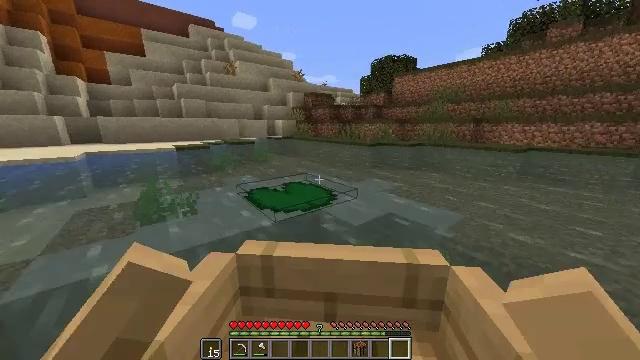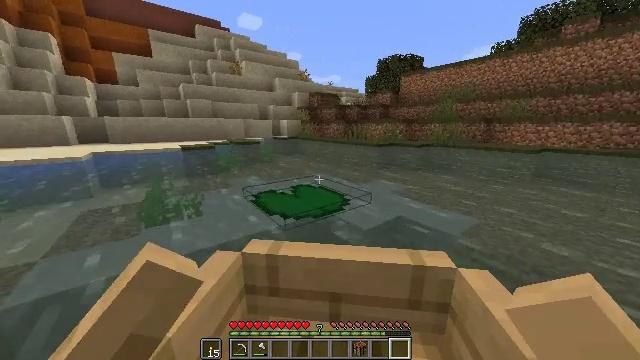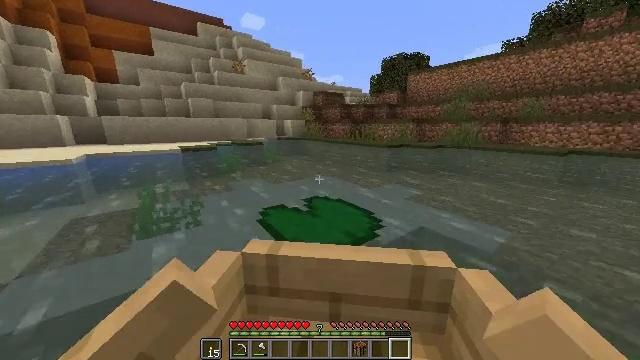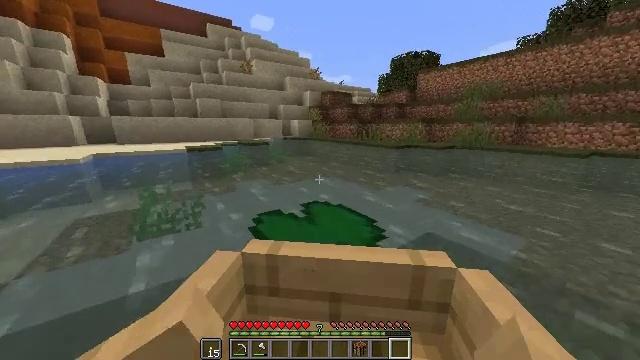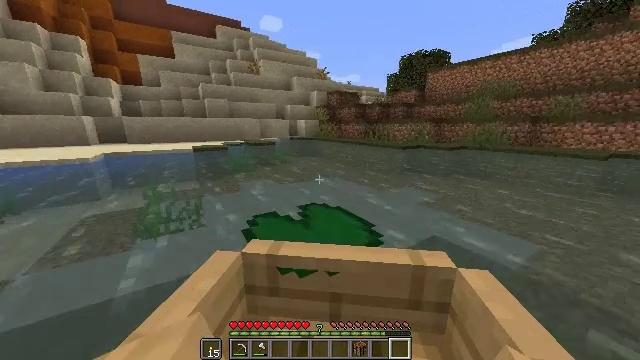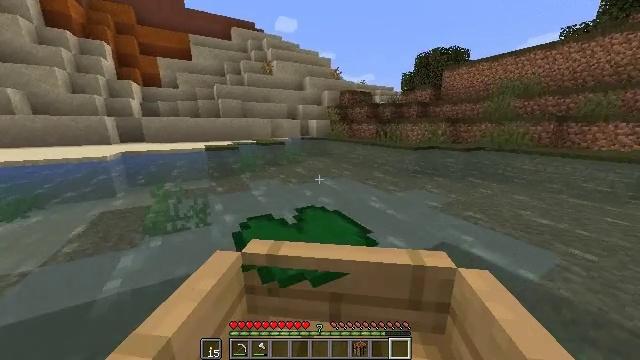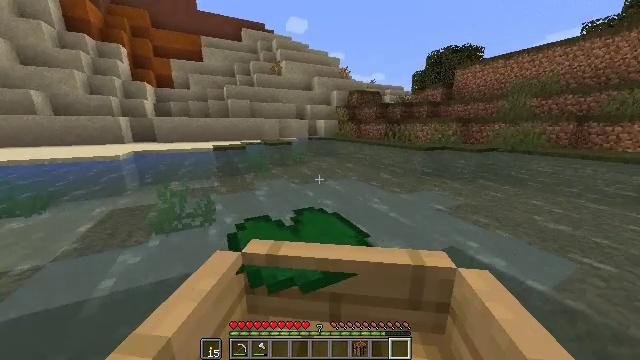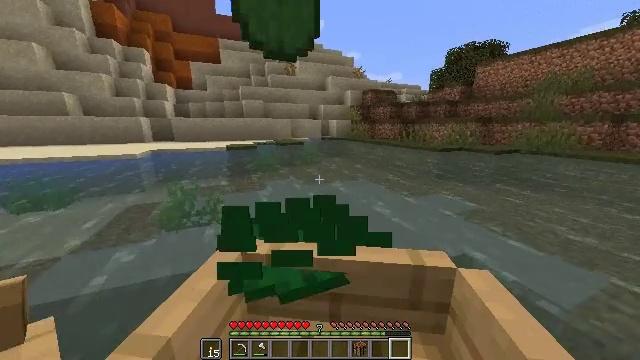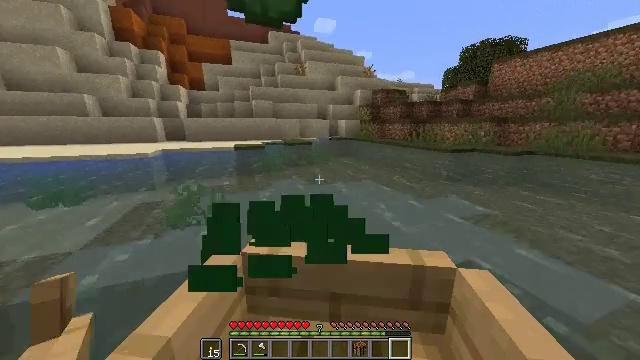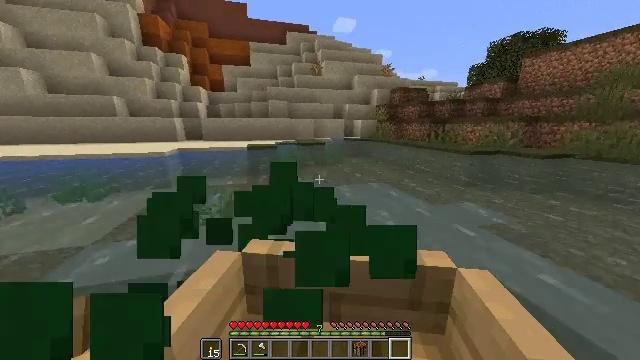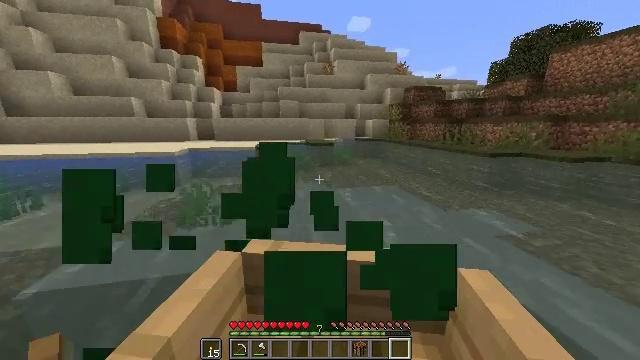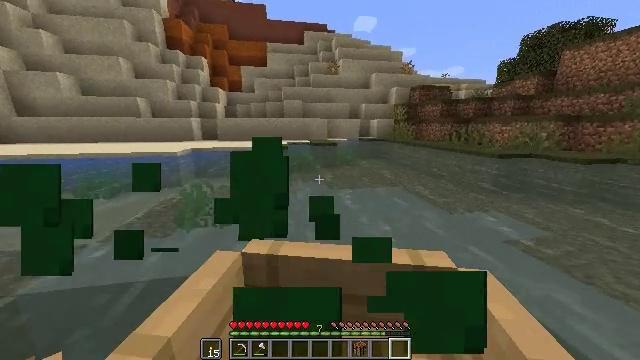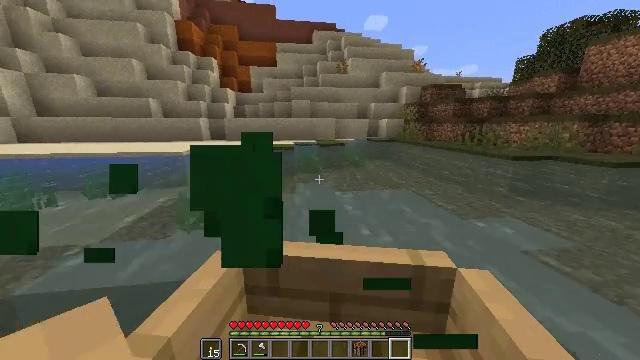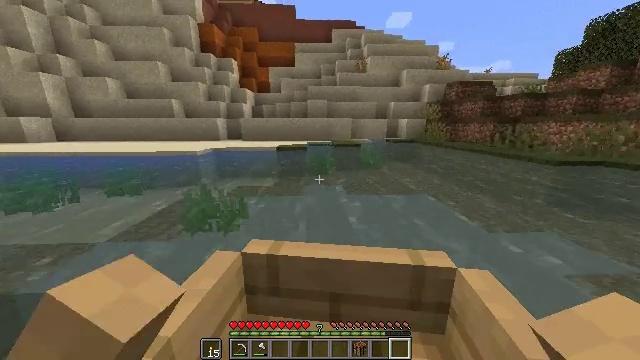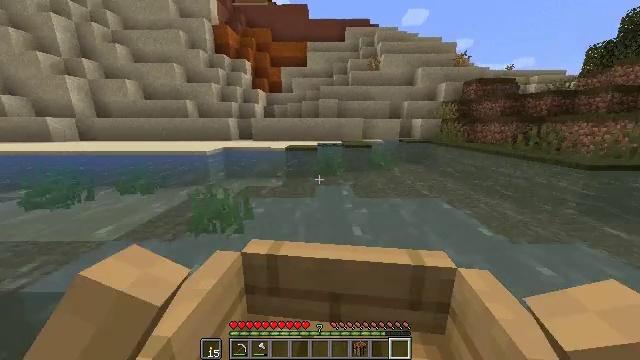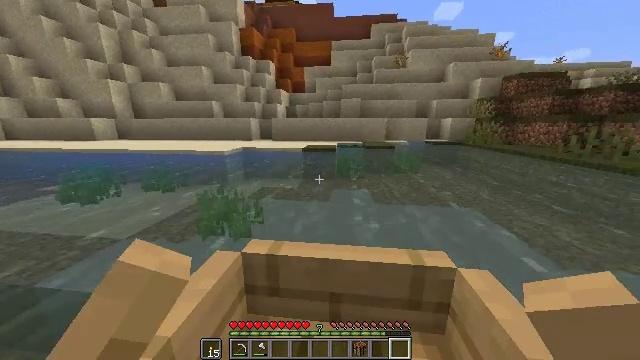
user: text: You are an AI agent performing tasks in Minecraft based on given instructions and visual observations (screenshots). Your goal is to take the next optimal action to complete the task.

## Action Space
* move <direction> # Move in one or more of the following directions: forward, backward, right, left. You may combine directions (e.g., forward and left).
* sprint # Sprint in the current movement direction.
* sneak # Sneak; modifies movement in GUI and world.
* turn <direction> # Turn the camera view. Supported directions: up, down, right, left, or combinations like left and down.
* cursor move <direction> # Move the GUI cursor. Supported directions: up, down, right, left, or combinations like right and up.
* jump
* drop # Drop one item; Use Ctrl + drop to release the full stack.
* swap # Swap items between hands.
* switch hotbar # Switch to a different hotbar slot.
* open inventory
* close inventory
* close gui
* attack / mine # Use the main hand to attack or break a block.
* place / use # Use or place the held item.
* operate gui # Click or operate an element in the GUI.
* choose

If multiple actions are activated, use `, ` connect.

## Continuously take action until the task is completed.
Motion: motion action
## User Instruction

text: Remove a white bed from the inventory.
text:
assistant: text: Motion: move forward and move left, sprint, turn left
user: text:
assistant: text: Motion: move forward and move left, sprint
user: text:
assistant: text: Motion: move forward and move left, sprint
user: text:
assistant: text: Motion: move forward and move left, sprint
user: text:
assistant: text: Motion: move forward and move left, sprint
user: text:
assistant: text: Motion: move forward, sprint
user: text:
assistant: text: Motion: move forward, sprint
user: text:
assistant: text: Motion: move forward, sprint
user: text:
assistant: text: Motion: move forward, sprint
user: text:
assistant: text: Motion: move forward, sprint
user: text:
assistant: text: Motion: move forward and move left, sprint
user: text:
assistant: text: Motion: move forward and move left, sprint
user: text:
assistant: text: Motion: move forward and move left, sprint
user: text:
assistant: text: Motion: move forward and move left, sprint
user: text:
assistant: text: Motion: move forward and move left, sprint
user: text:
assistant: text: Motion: move forward, sprint
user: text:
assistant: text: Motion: move forward, sprint, turn right
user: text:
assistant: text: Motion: move forward, sprint
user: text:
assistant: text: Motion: move forward, sprint
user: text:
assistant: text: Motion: move forward, sprint
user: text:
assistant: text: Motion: move forward, sprint
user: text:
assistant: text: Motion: move forward, sprint
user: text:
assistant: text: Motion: move forward, sprint, turn right
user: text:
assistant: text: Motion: move forward, sprint, turn right
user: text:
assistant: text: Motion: move forward, sprint, turn right
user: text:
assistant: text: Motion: move forward, sprint, turn right
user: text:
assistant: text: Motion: move forward, sprint
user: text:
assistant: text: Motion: move forward, sprint
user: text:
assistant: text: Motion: move forward, sprint
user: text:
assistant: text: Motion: move forward, sprint